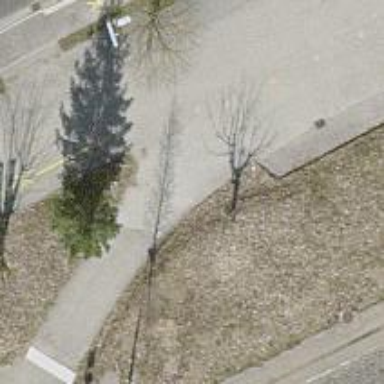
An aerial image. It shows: Paved footway.